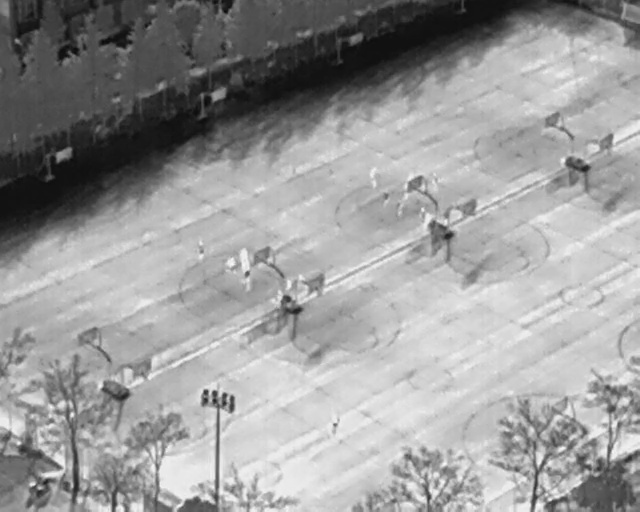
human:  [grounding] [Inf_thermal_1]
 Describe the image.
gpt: In the satellite image, there is  <ref>5 medium person </ref> <box>[[29, 48, 33, 49, 2], [36, 53, 40, 55, 2], [36, 49, 39, 51, 2], [56, 33, 60, 35, 2], [43, 55, 46, 56, 2]]</box> located at center,  <ref>8 small person </ref> <box>[[34, 51, 37, 52, 2], [35, 50, 37, 52, 2], [58, 37, 62, 39, 2], [60, 39, 63, 41, 2], [61, 36, 64, 37, 2], [64, 41, 67, 42, 2], [65, 42, 68, 43, 2], [66, 34, 69, 35, 2]]</box> located at center,  <ref>1 medium person </ref> <box>[[50, 82, 54, 84, 2]]</box> located at bottom.